Question: Count the number of objects in the diagram.
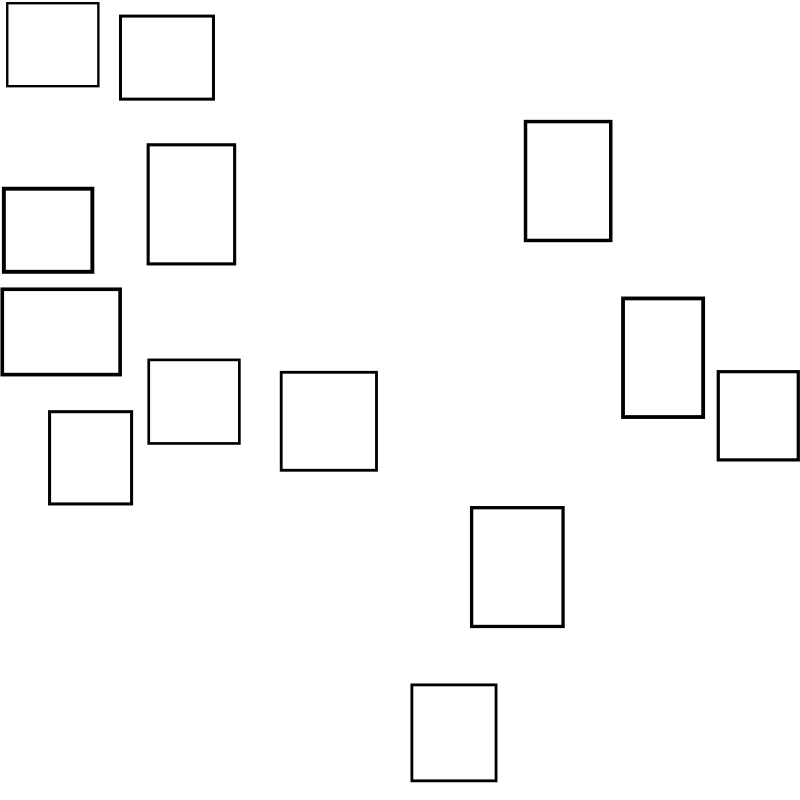
Answer: 13